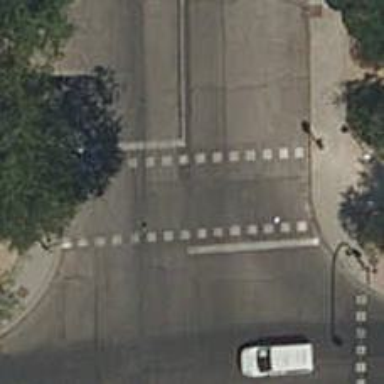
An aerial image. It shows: Road with traffic signals at crossing.